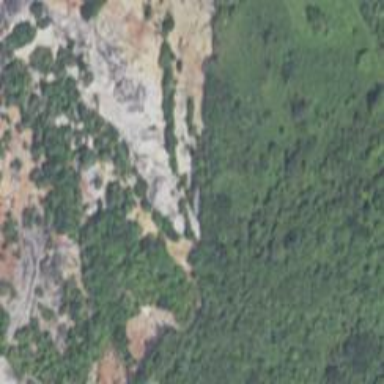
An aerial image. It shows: Natural cliff.